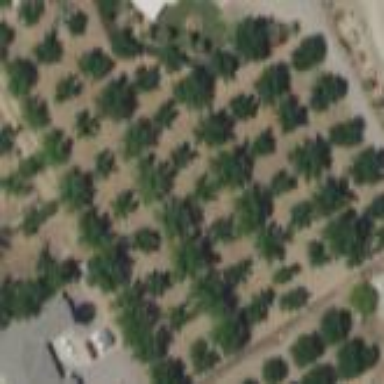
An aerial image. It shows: Orchard.